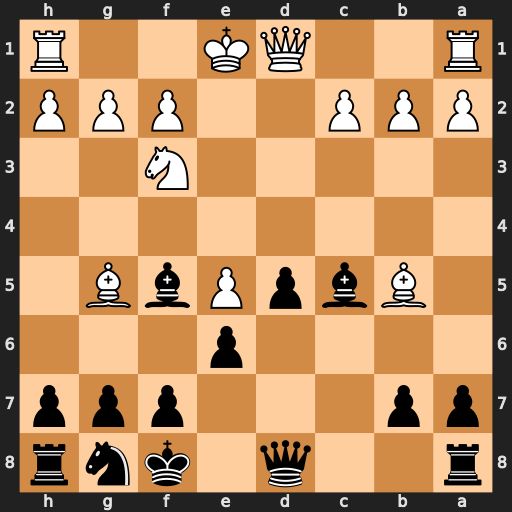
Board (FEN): r2q1knr/pp3ppp/4p3/1BbpPbB1/8/5N2/PPP2PPP/R2QK2R
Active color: b
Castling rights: KQ
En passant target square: -
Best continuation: Qa5+ Qd2 Qxb5